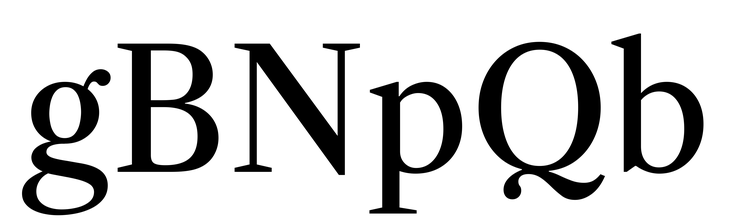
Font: LibreCaslonText_Regular